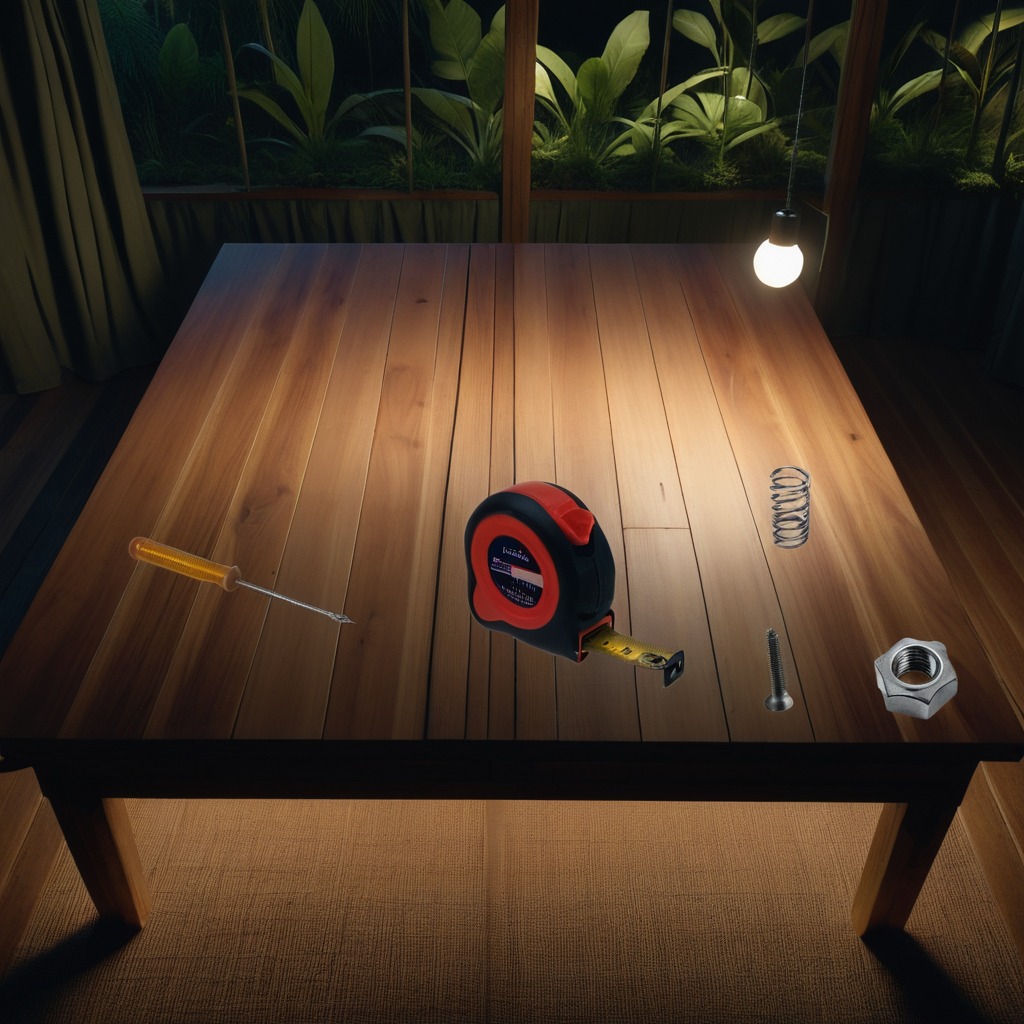
A measuring tape, a metal machine screw, a coiled metal spring, a screwdriver, and a metal nut are lying on the wooden table.